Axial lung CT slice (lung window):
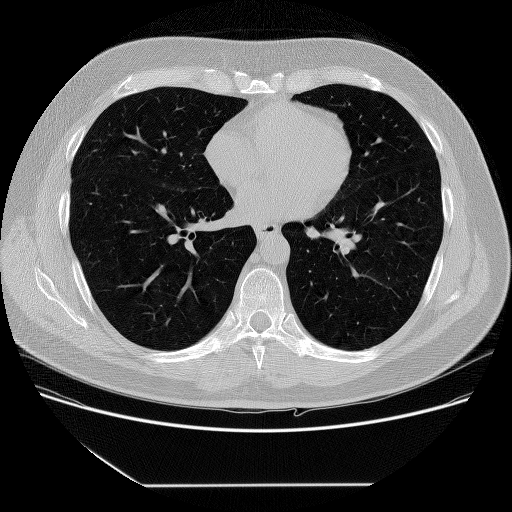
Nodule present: no